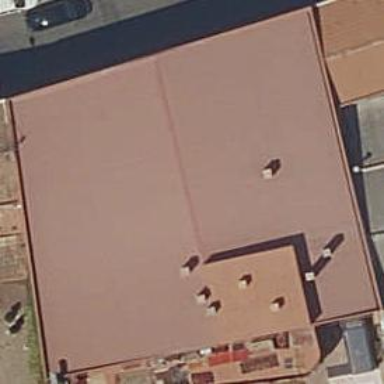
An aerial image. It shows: Office building with flat roof.